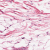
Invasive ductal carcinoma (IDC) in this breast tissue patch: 0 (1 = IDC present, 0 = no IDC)